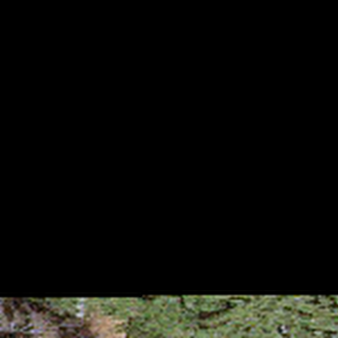
Label: other